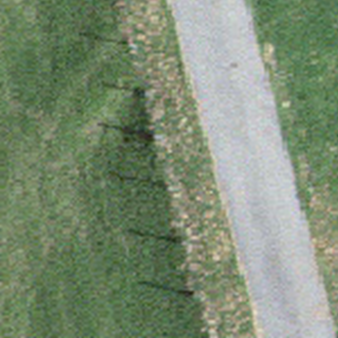
Label: other